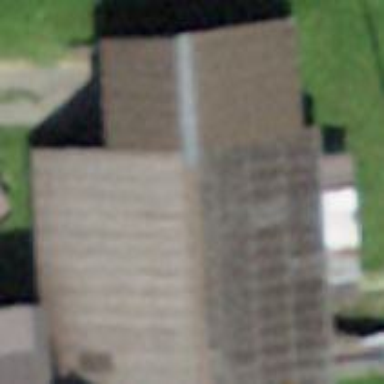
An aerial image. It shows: Rural barn.